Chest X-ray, AP view. Patient: 38 years old, sex F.
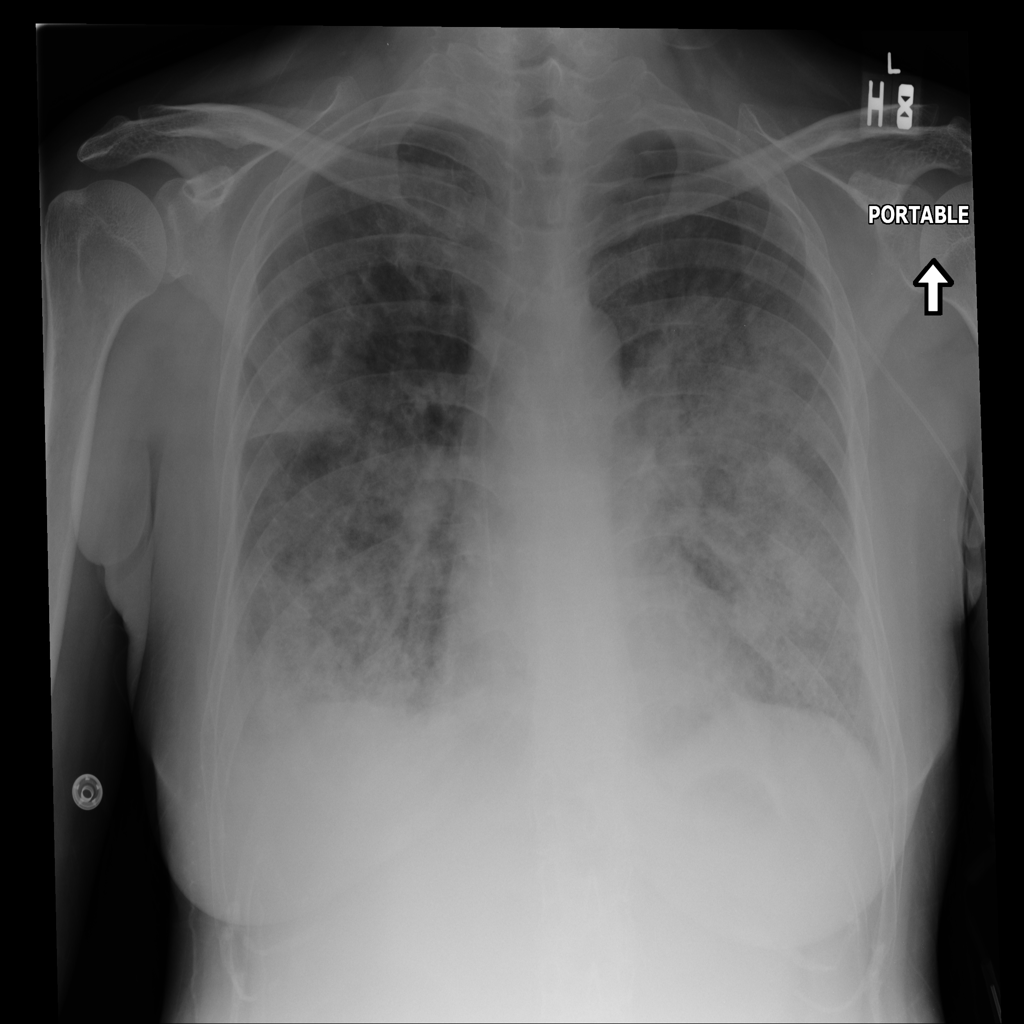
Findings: Infiltration